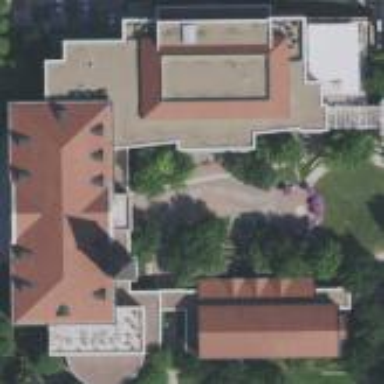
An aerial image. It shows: University building.